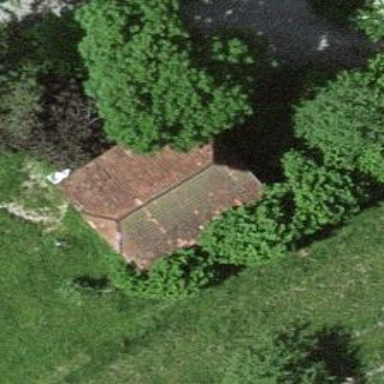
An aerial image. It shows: Barn.